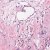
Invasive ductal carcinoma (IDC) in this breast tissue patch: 0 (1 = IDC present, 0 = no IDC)